Question: I want to create an animation with css that simulate a wave movement.
I need to change a line-or div- to a curve for this...
The CSS rules that I'm familiar to, make the entire div to semicircular or change element border.
For example:
'border-radius', or 'perspective' or 'border-top-radius'...
This image show you what I want:

Is this possible? If so, how can it be done?
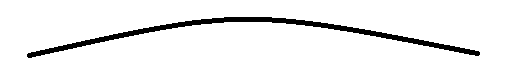
Answer: You could use an asymmetrical border to make curves with CSS.
'border-radius: 50%/100px 100px 0 0;'
<URL>
'''
.box {
width: 500px;
height: 100px;
border: solid 5px #000;
border-color: #000 transparent transparent transparent;
border-radius: 50%/100px 100px 0 0;
}
'''
'''
<div class="box"></div>
'''